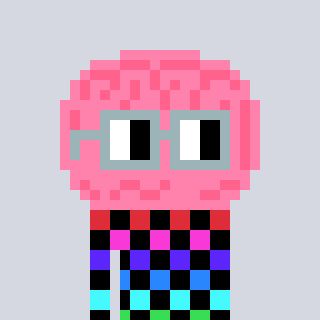
a pixel art character with square dark gray glasses, a brain-shaped head and a gunk-colored body on a cool background